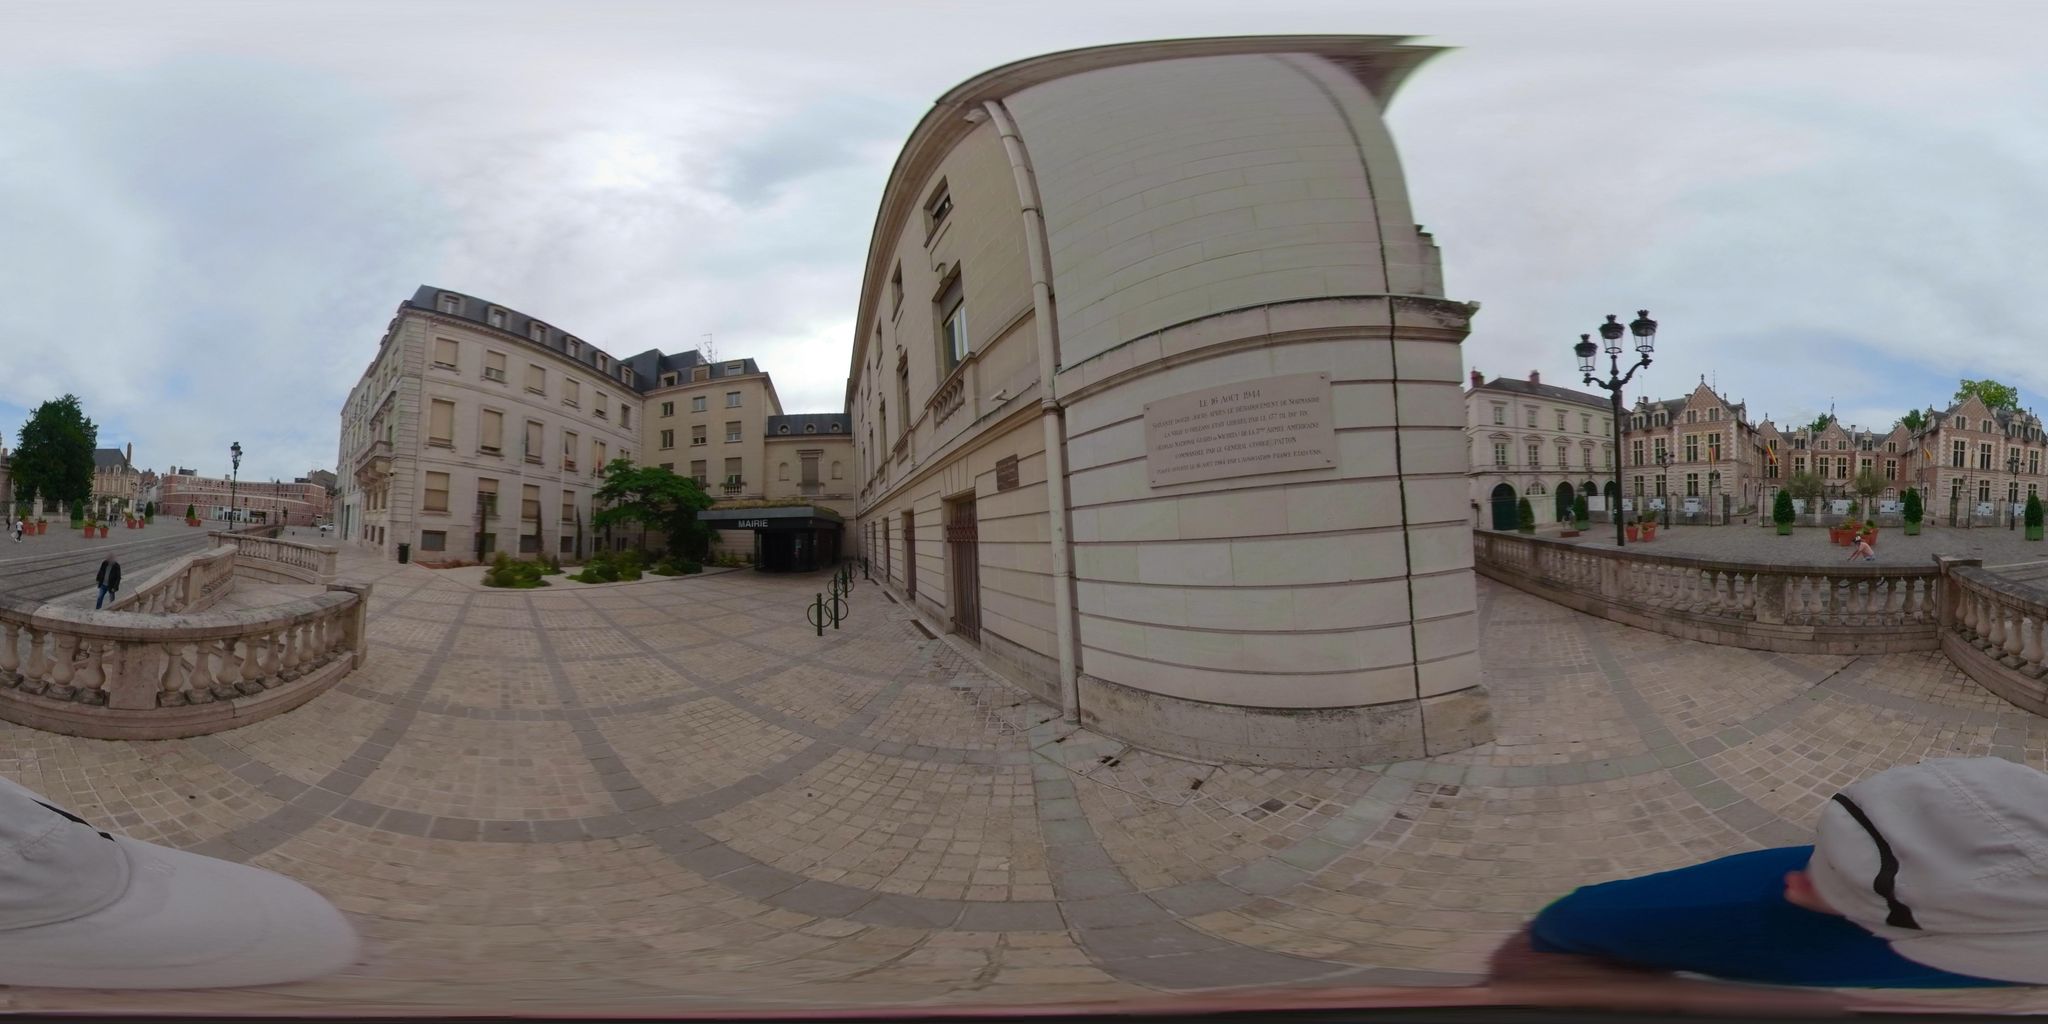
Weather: cloudy
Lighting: day
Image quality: good
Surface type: walking surface
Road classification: steps, service
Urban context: urban centre
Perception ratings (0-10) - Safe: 6.28, Lively: 6.22, Beautiful: 4.05, Boring: 4.98, Depressing: 3.94, Wealthy: 1.17